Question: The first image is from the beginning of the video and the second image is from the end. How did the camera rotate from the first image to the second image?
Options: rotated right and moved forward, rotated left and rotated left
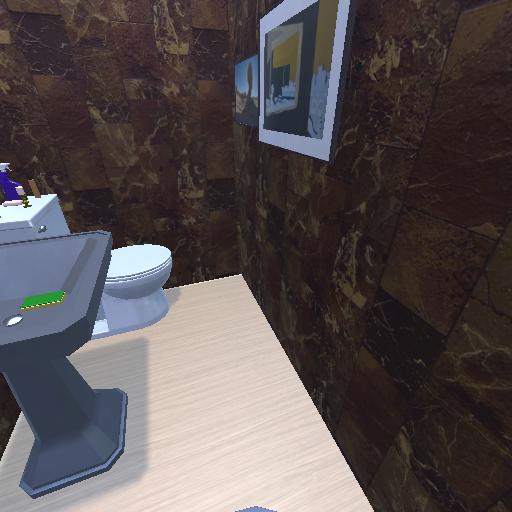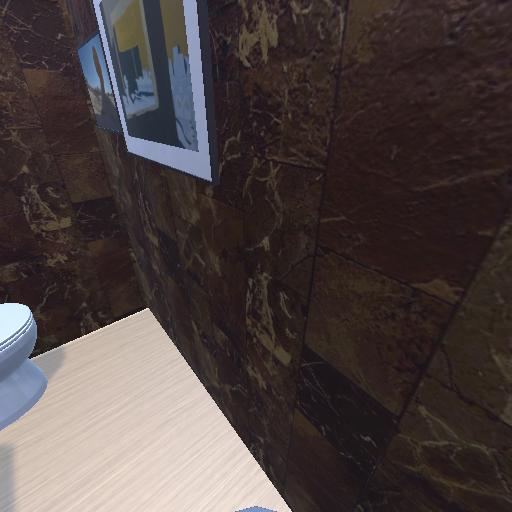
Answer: rotated right and moved forward